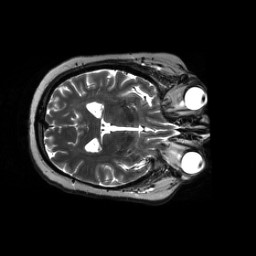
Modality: T2w
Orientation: axial
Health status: ill
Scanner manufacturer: siemens
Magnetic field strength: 3 T
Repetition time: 7.98 s
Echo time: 0.095 s